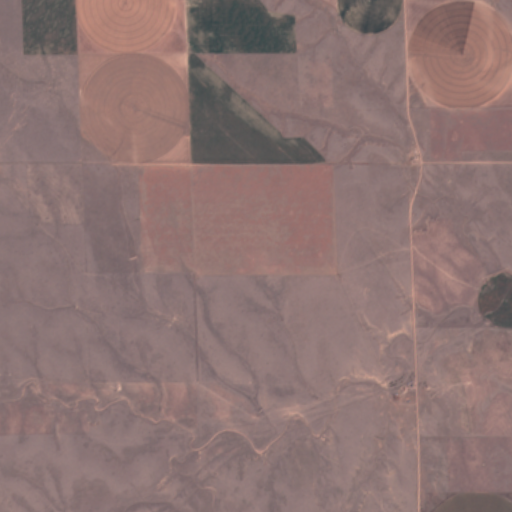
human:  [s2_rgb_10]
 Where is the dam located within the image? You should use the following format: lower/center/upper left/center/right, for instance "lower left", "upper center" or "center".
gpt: The dam is located in the center right of the image.
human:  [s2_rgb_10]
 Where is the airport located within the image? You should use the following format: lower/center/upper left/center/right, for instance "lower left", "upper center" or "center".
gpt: There is no airport in the image.